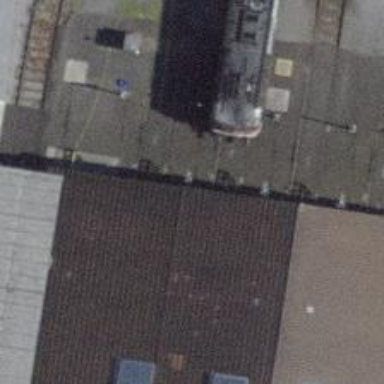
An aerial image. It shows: Railway yard with single rail track. The electrified track has contact line for power supply.